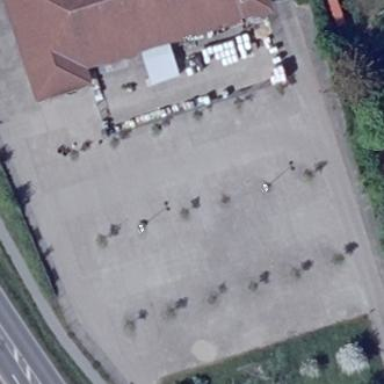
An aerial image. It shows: Parking area with surface.